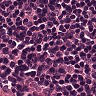
Metastatic tissue present: no